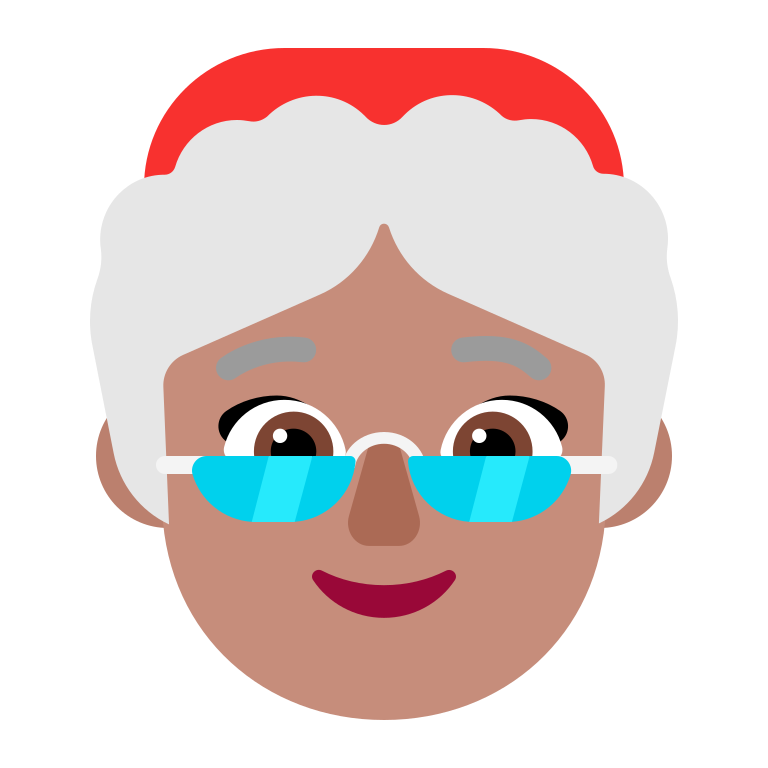
mrs claus flat